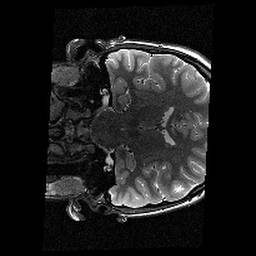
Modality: T2w
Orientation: coronal
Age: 13
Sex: female
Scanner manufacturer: siemens
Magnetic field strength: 3 T
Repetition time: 9.23 s
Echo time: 0.067 s